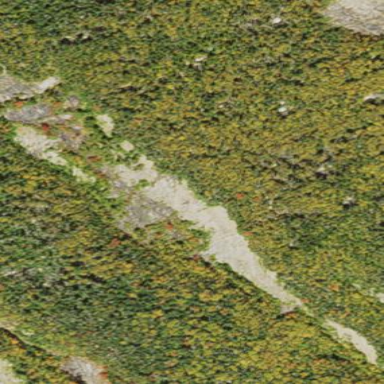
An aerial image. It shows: Landscape of bare rock.